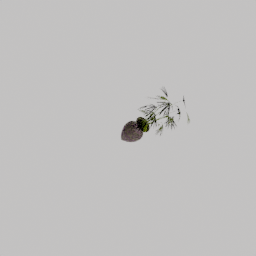
Label: decoration